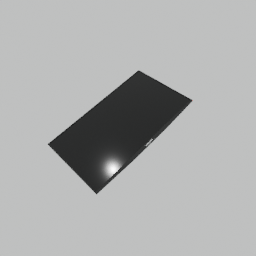
Label: electronics